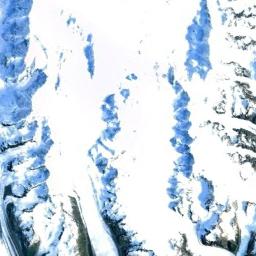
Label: snowberg